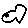
Label: fish